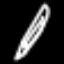
Label: pencil